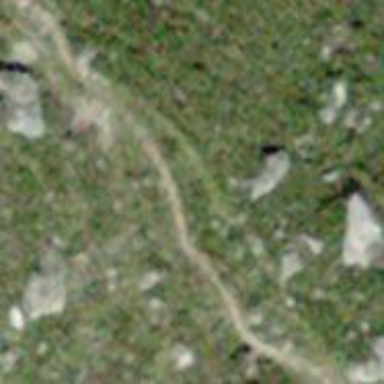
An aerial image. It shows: Path.